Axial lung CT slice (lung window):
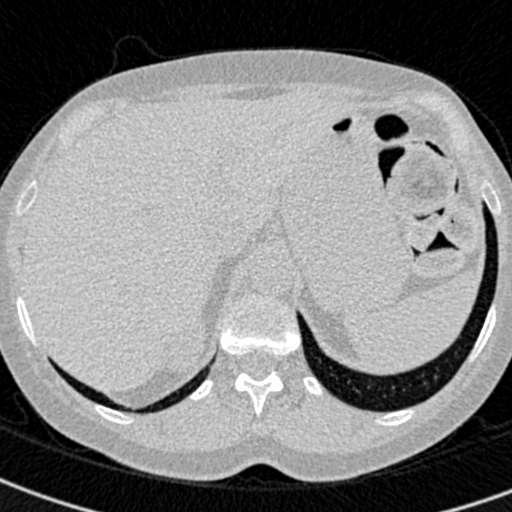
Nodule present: no